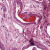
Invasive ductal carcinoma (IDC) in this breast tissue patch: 0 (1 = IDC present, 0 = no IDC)